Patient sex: M
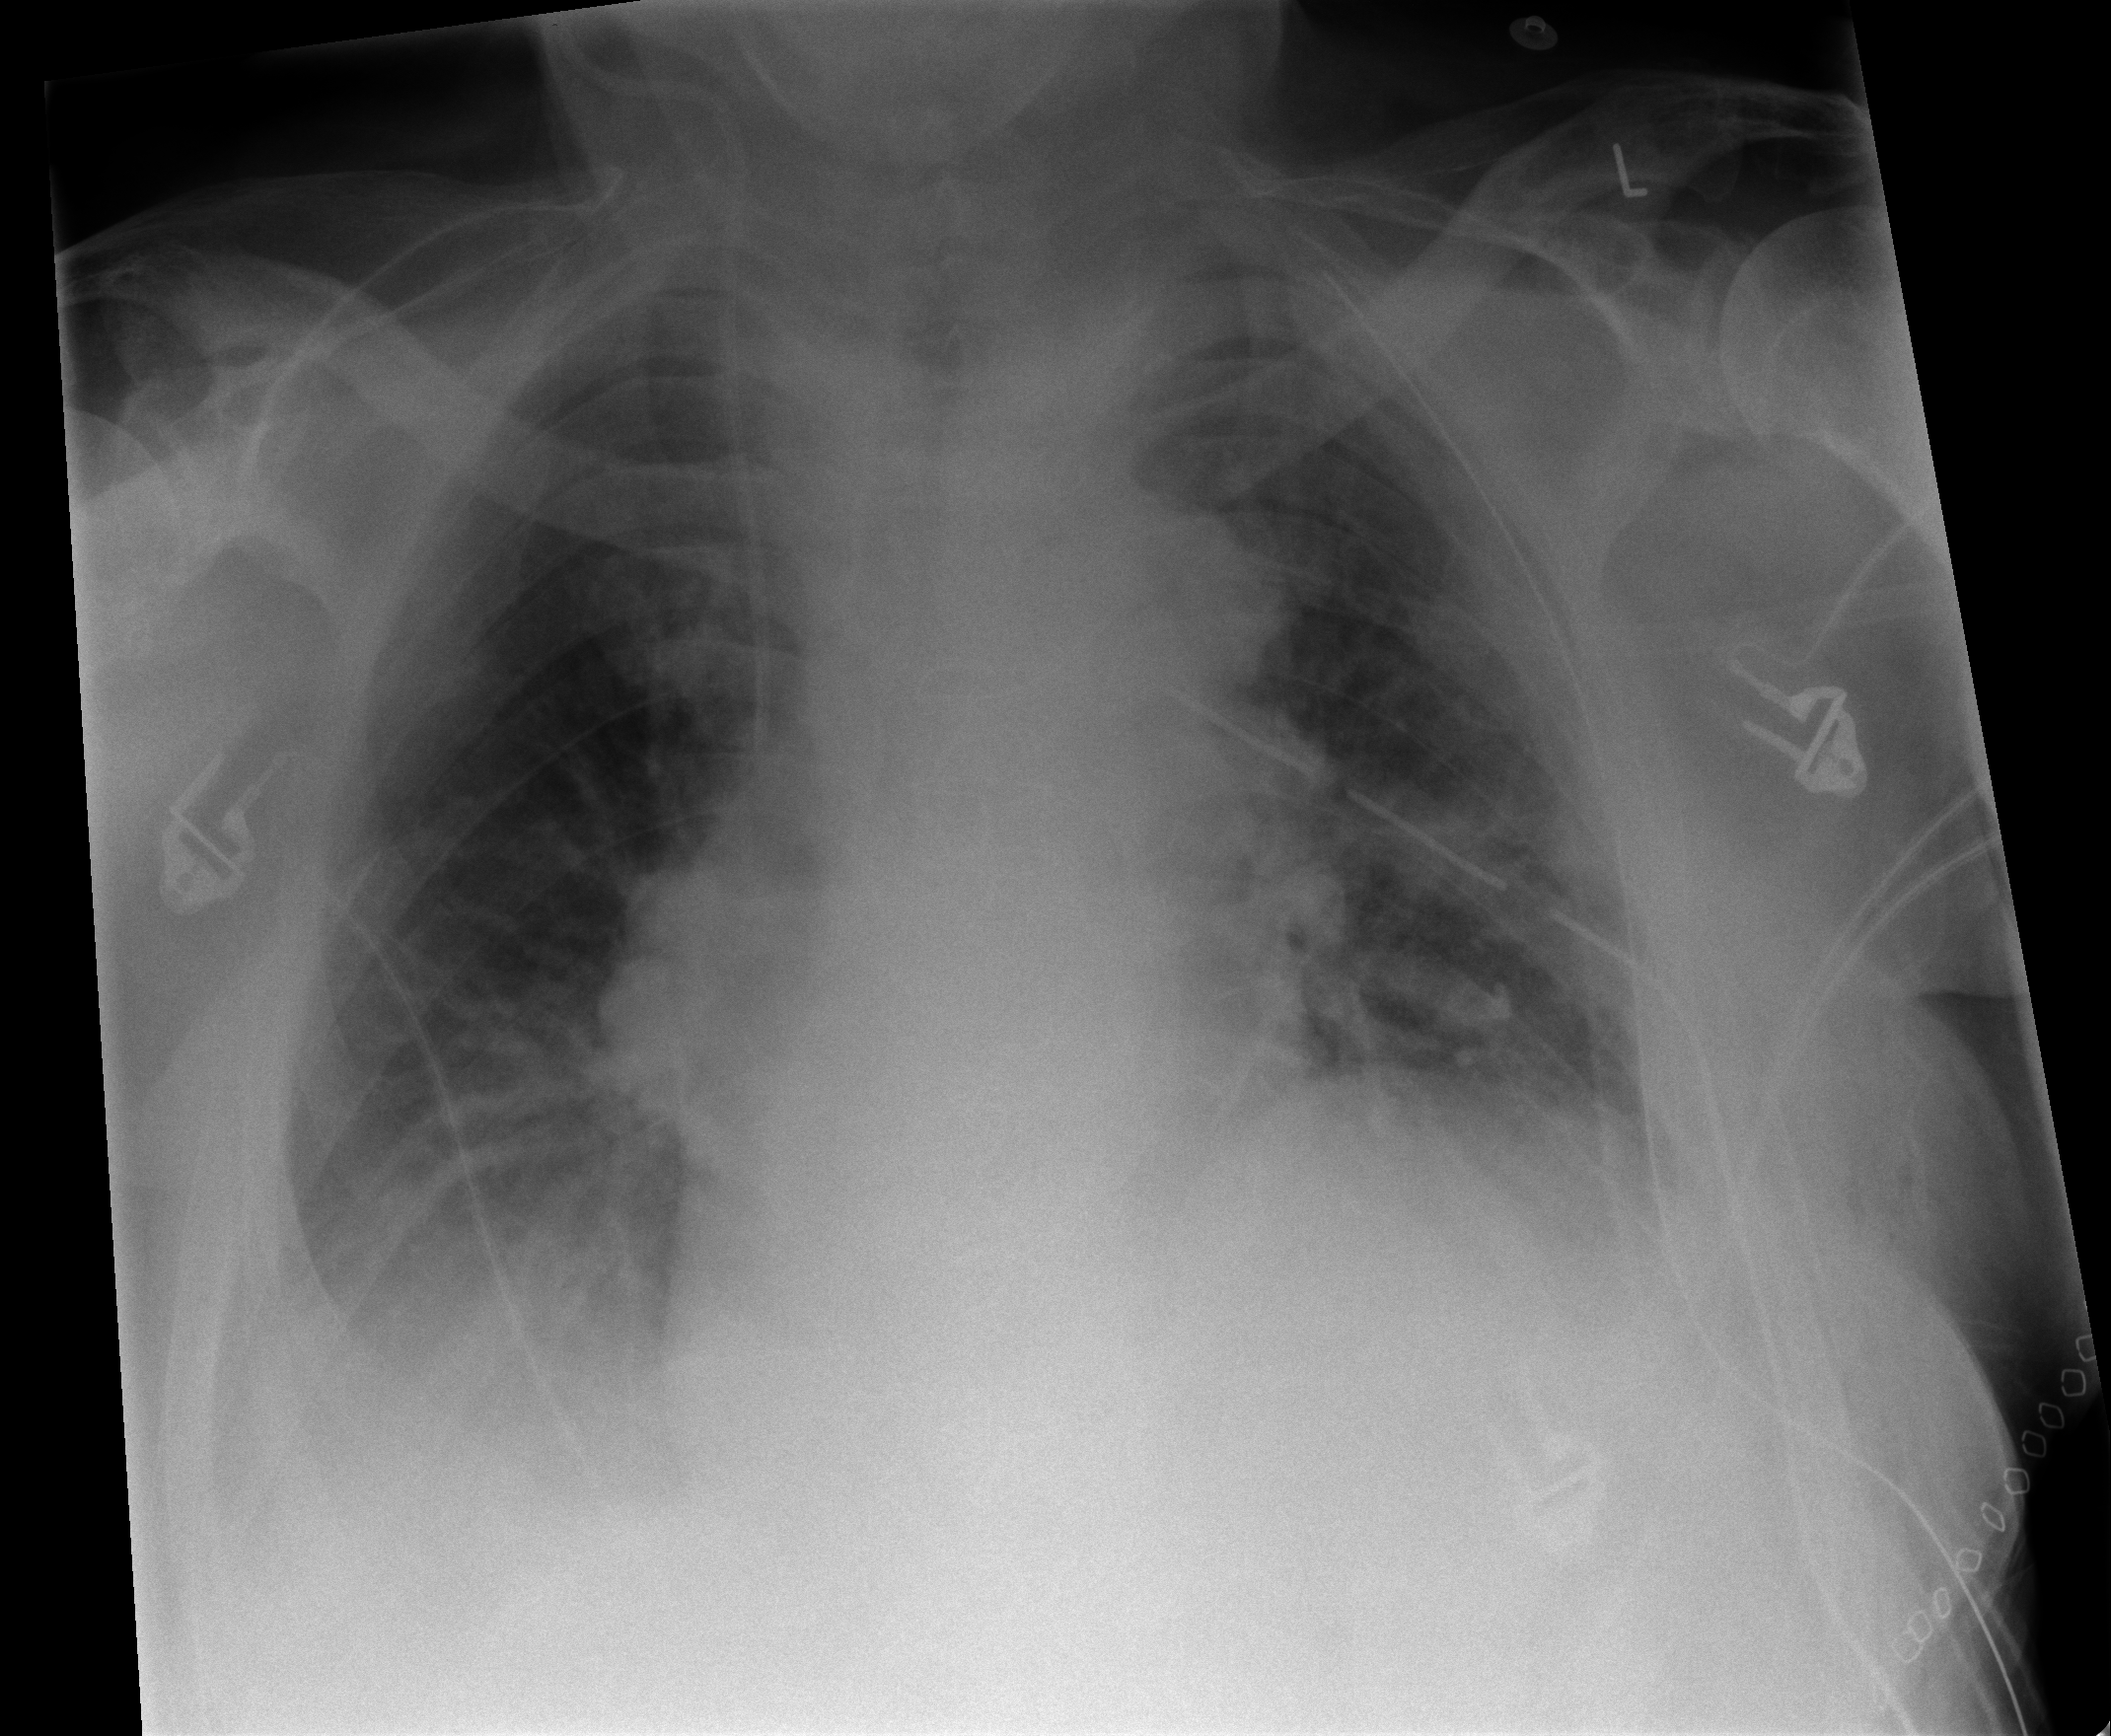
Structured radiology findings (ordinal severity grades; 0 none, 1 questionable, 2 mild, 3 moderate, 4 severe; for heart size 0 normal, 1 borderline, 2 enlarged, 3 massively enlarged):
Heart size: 2
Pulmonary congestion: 2
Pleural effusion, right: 2
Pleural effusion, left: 2
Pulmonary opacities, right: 0
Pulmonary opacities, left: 0
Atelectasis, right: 2
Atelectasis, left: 2